Question: I am building the typical post and tag application where a post can have multiple tags. I am stuck on setting up the database schema. I have so far:
Post:
POST_ID PRIMARY KEY
POST_TITLE
POST_BODY
POST_DATE
POST_USERID
Tag:
TAG_ID PRIMARY KEY
TAG_TAGNAME
PT:
PT_ID
PT_POSTID
PT_TAGID
When a user submits a post, I insert the form data into the post table. Next step I loop through the tagnames the user provided and see if they are in the TAG_TAGNAME field. If there is a match, grab the ID and insert it into the PT table. ELSE insert the name into the tag table and grab the ID and insert it into the PT table.Both are along with the postid generated in the POST table insert.
Finally I have a view called PTVIEW with the following schema:
SELECT *
FROM dbo.PT
JOIN Post
ON PT_PostID = dbo.Post.POST_ID
JOIN Tag
ON PT_TagID = tag.TAG_ID
Here is a sample result of select * from PTVIEW

Problem is I can't get a view of the unique posts along with their tags.
I am using MSSQL so I DO NOT have the Group_concat function built into mySQL.
I can't build the initial page that will show each post along with its correlating tags like stackoverflow does on the homepage. What am I doing wrong in the PTVIEW ?
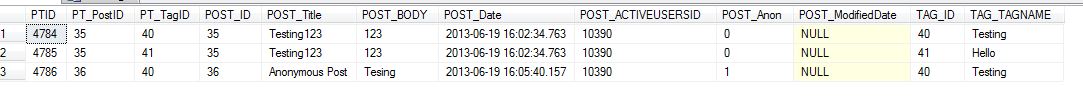
Answer: You basically have 2 options:
1. Split it up into 2 different queries, get a post, then get it's associated tags.
2. Concatenate the tags into a single field using a statement like this:
> '''
SELECT DISTINCT
P.Post_ID ,
SUBSTRING(( SELECT ',' + T.TAG_TAGNAME AS [text()]
FROM dbo.PT PT
INNER JOIN dbo.Tag T ON PT.PT_TAGID = T.TAG_ID
WHERE P.POST_ID = PT.POST_ID
FOR
XML PATH('')
), 2, 1000) [Tags]
FROM dbo.Post P
'''
Even though the second option looks kinda nifty, the first option has my personal preference.
I think the second is not very readable and performance would not be very good on larger datasets.